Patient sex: M
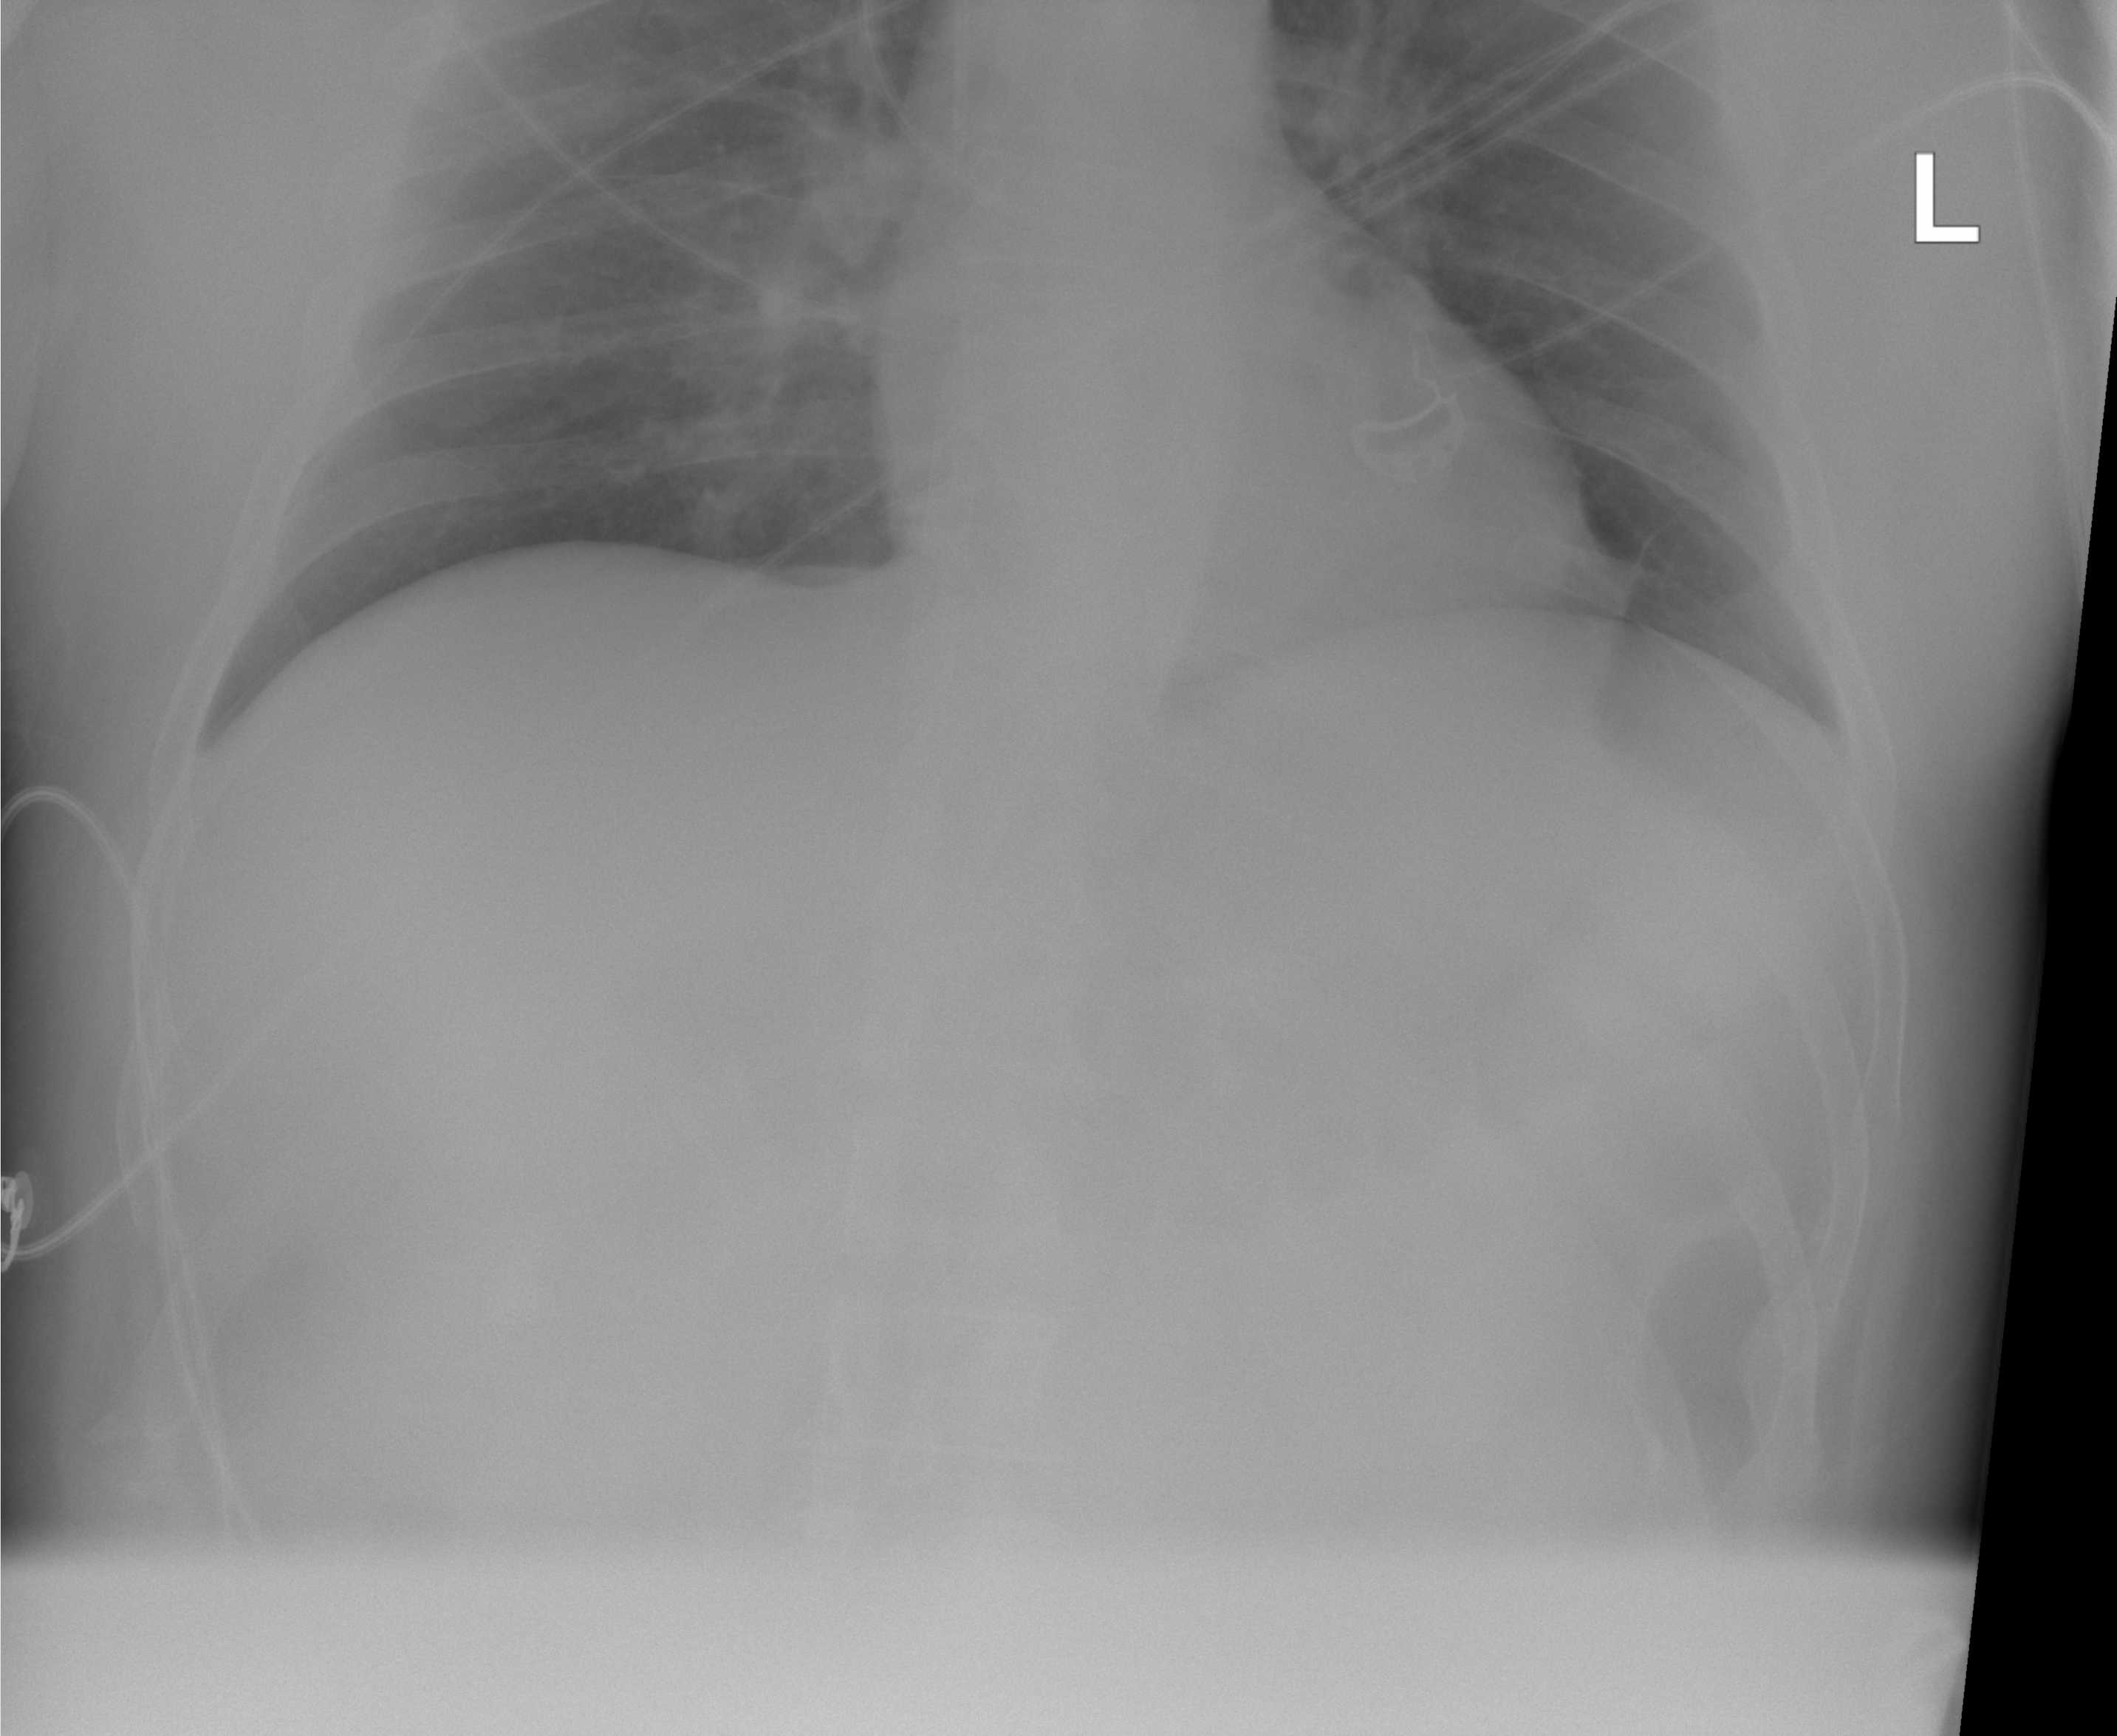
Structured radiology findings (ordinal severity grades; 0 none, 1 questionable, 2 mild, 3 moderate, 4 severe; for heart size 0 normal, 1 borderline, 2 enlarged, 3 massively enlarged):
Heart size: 0
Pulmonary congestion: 2
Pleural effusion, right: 0
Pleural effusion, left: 0
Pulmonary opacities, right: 0
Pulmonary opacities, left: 0
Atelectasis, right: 0
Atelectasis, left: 0